Question: I am using a TTTableSubtitleItem with UITableViewStyleGrouped. When viewing the tableView, the image that is in the TTTableSubtitleItem gets skewed to fit the image view (rather than just placing image without changing dimensions) and also the image does not get a rounded edge when it is the first item in the section.

Does anyone know of a way to fix these two issues?
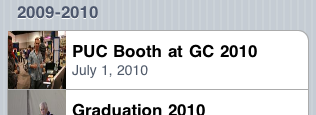
Answer: I needed to subclass TTTableSubtitleItem and draw my own images.